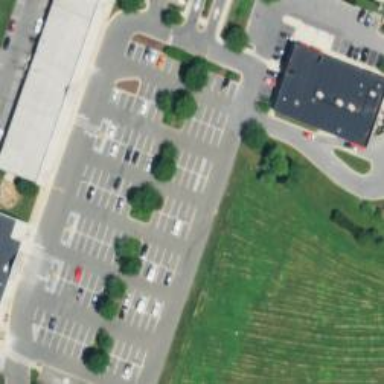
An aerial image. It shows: Parking area.